Question: I would like to upload files to a remote server using the plupload library. Everything works with Chrome (32.0) and IE 10 using the html5 runtime but when I try with Firefox 27 (html5 runtime) or IE 8 (html4 runtime) I get an error 'Error #-200: HTTP Error.'.
Clientside script :
'''
$(function() {
var uploader = new plupload.Uploader({
browse_button: 'browse',
url: 'https://remote.com/API/action.php',
runtimes : 'html5,flash,silverlight,html4',
flash_swf_url : './js/Moxie.swf',
silverlight_xap_url : './js/Moxie.xap'
});
uploader.init();
uploader.settings.multipart_params = {
[...]
};
// PreInit events, bound before any internal events
uploader.bind('init', function(up, info) {
console.log('[Init]', 'Info:', info, 'Features:', up.features);
alert(info['runtime']);
});
uploader.bind('Error', function(up, err) {
document.getElementById('console').innerHTML += "
Error #" + err.code + ": " + err.message;
});
document.getElementById('start-upload').onclick = function() {
uploader.start();
};
});
'''
First request with Chrome :
'''
Request URL:https://remote.com/API/action.php
Request Method:OPTIONS
Status Code:200 OK
'''
Second request with Chrome :
'''
Request URL:https://remote.com/API/action.php
Request Method:POST
Status Code:200 OK
'''
Request Headers
'''
Accept:*/*
Accept-Encoding:gzip,deflate,sdch
Accept-Language:fr-FR,fr;q=0.8,en-US;q=0.6,en;q=0.4
Access-Control-Request-Headers:content-type
Access-Control-Request-Method:POST
Cache-Control:no-cache
Connection:keep-alive
Host:hipt.ucc.ie
Origin:http://server.com
Pragma:no-cache
Referer: XXX
User-Agent:Mozilla/5.0 (Windows NT 6.2; WOW64) AppleWebKit/537.36 (KHTML, like Gecko) Chrome/32.0.1700.107 Safari/537.36
'''
Response Headers
'''
Access-Control-Allow-Headers:Content-Type, Authorization, X-Requested-With
Access-Control-Allow-Methods:GET, PUT, POST, DELETE, OPTIONS
Access-Control-Allow-Origin:*
Access-Control-Max-Age:1000
Cache-Control:no-cache
Connection:close
Content-Length:5
Content-Type:text/html; charset=UTF-8
Date:Mon, 24 Feb 2014 11:57:54 GMT
Server:Apache/2.2.3 (CentOS)
X-Powered-By:PHP/5.1.6
'''
Serverside script :
'''
<?php
header('Access-Control-Allow-Origin: *');
header('Access-Control-Allow-Methods: GET, PUT, POST, DELETE, OPTIONS');
header('Cache-Control: no-cache');
header('Access-Control-Max-Age: 1000');
header('Access-Control-Allow-Headers: Content-Type, Authorization, X-Requested-With');
if (!empty($_FILES)) {
'''
With Firefox the response to the request with the 'OPTIONS' method is empty and there is no following 'POST' request.
Here are the Firefox headers:

I cannot figure out why it is not working with Firefox and IE8.
Thanks for your help.
[EDIT] I just tried with flash runtimes: same thing it works with Chrome and IE 10 but not with Firefox and IE8. The weird thing is that the 'alert(info['runtime']);' does not appear but there is no javascript error in the console...
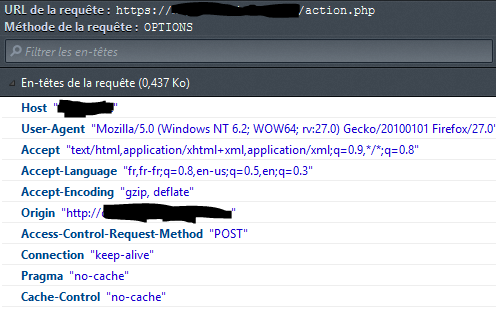
Answer: Ok so I finally find out why it wasn't working. I checked using wireshark and I noticed that there was an 'encrypted alert'.
I then check the certificate of the remote server using : <URL> and got this answer :
> The certificate is not trusted in all web browsers. You may need to install an Intermediate/chain certificate to link it to a trusted root certificate. Learn more about this error. The fastest way to fix this problem is to contact your SSL provider.
I had to add an exception and it finally worked \o/